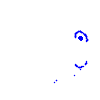
Particle: electron